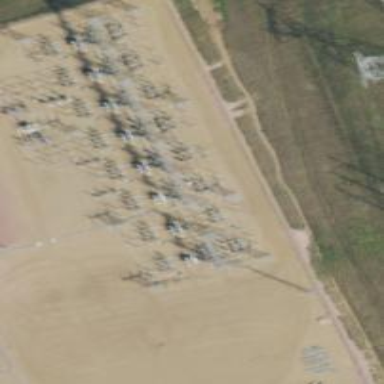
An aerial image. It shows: Switch for power supply.